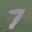
Label: 7